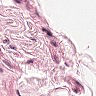
Metastatic tissue present: no